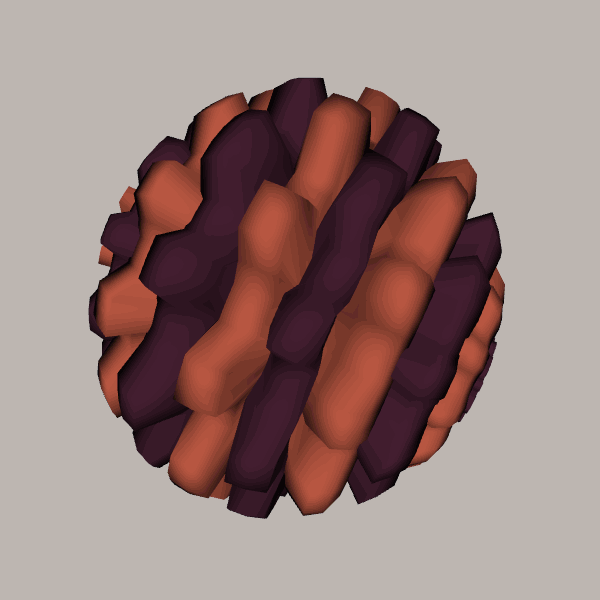
Background: light